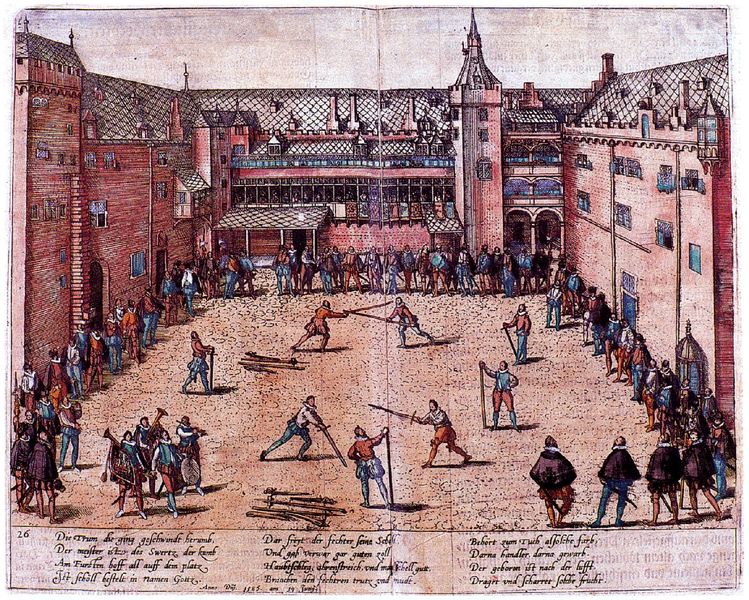
Titel: Turnier im Schlosshof zu Düsseldorf am 19. Juni 1585 anläßlich der Hochzeit der Jacobe von Baden mit Jungherzog Johann Wilhelm von Jülich-Kleve-Berg, In: “Fürstlich Jülischer Hochzeit” 1587
Künstler: Dietrich Graminäus
Institution: Düsseldorf, Stadtmuseum
Schlagwörter: flügel, kampf, menschen, fenster, männer, gebäude, rot, schloss, musik, renaissance, balkon, schrift, zuschauer, üben, hof, soldaten, innenhof, buch, palast, illustration, schwert, schwerter, text, ritter, kämpfen, seiten, fechten, marktplatz, knick, falz, musikanten, schwertkampf